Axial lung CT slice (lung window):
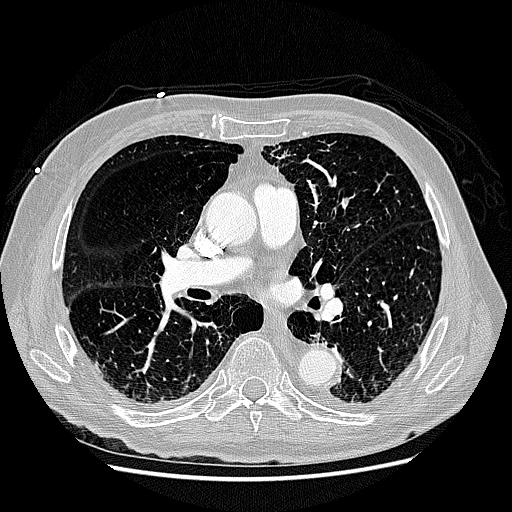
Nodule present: no